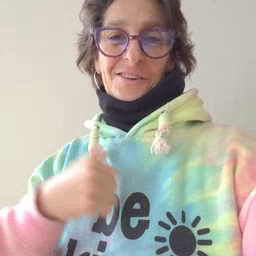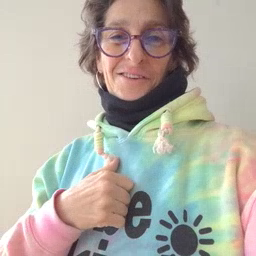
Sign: another